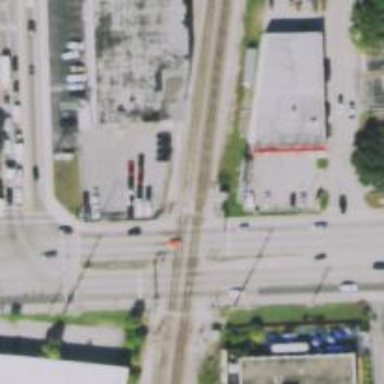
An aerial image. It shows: Railway crossing.